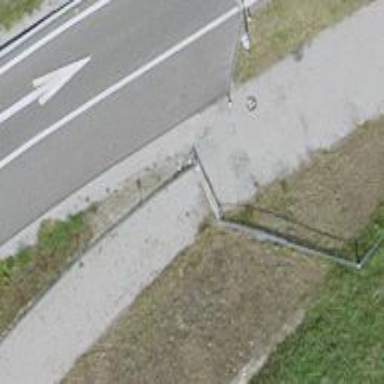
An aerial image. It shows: Gate.